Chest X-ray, AP view. Patient: 28 years old, sex M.
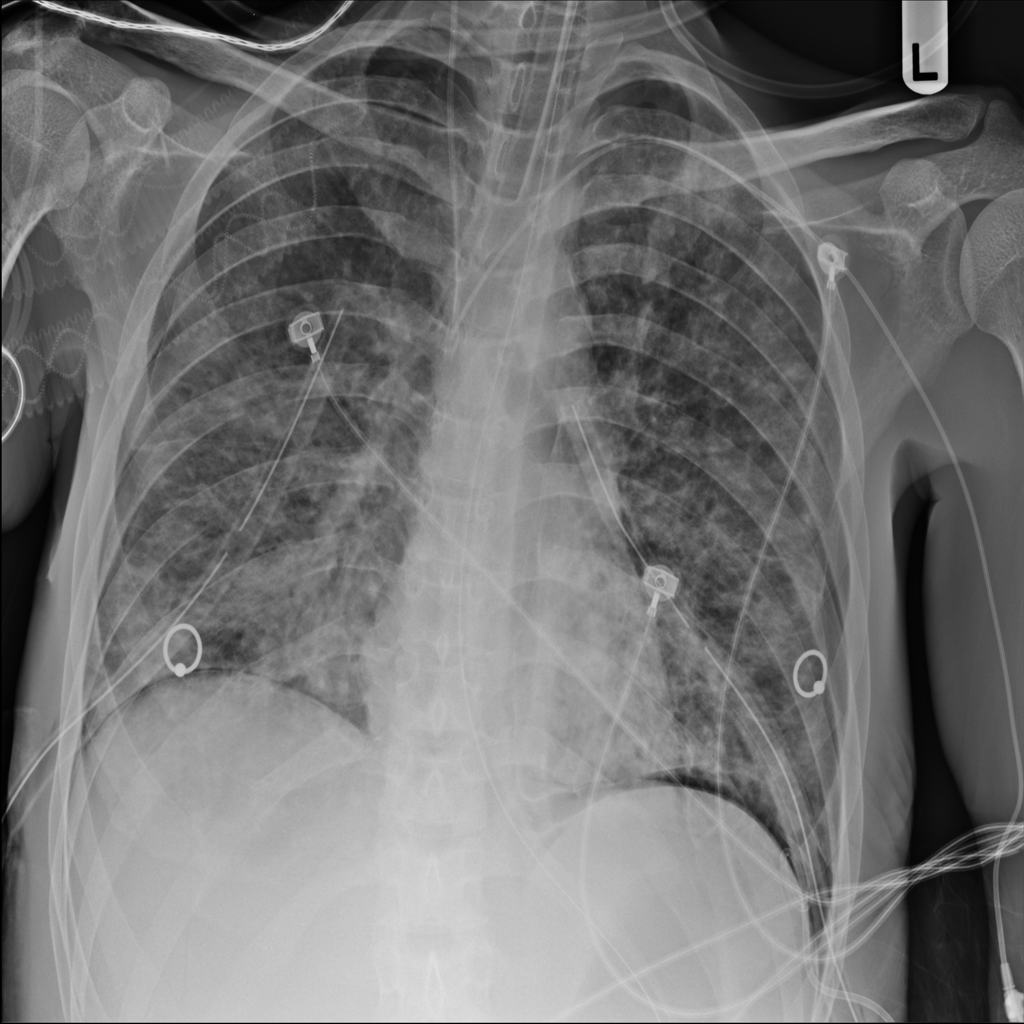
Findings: Pneumothorax